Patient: sex M, age 30
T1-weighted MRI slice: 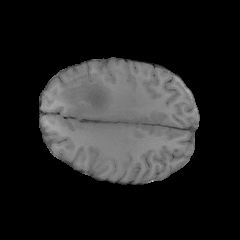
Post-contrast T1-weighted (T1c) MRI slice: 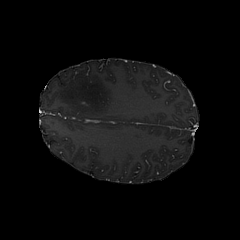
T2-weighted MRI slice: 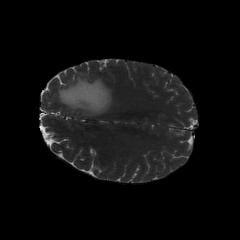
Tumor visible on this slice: yes
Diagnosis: Astrocytoma, IDH-mutant
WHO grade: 3